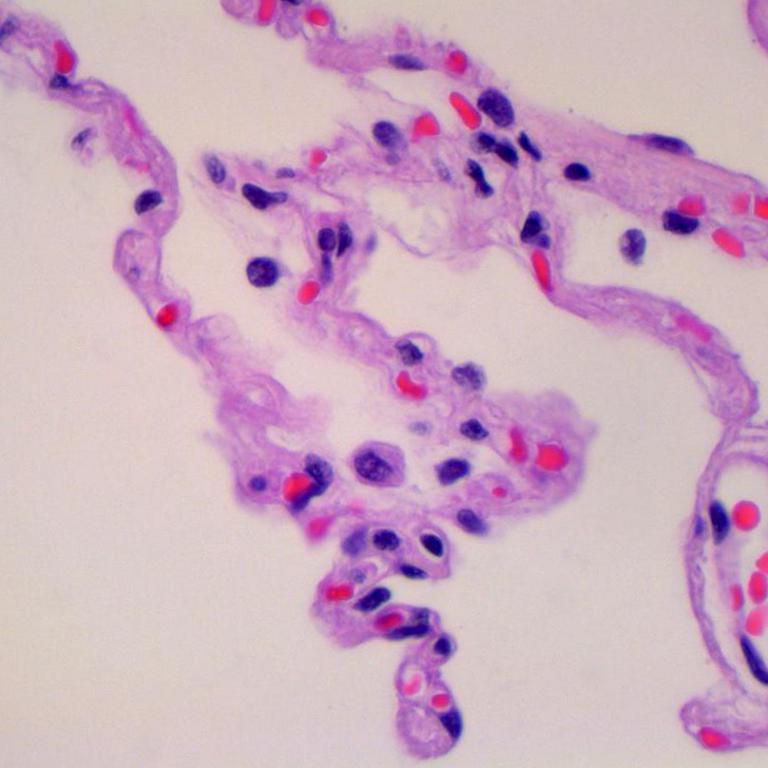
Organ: lung
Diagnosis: benign